Field crop: maize
Growth stage: 2
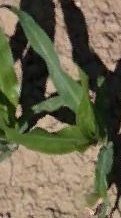
Species: maize